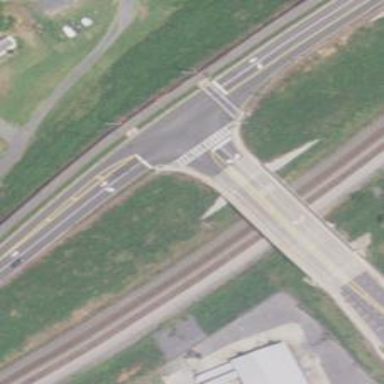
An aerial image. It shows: Unmarked crossing for cyclists on cycleway.